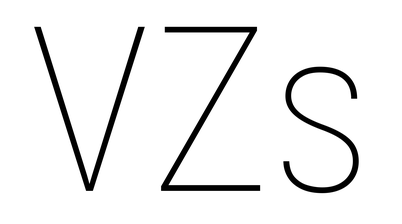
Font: Roboto_Condensed_Thin